Question: I have a package for an executable jar.I want to externalise the db properties so I use a reference to a properties file from my appContext.xml.
I have enabled TRACE level logging and I see that I don't get any errors against this line
'''
<context:property-placeholder location="classpath*:db.properties" ignore-unresolvable="true"/>
'''
However,further down when I try to access the properties configured in the file in my dataSource bean like
'''
<bean id="dataSource"
class="org.springframework.jdbc.datasource.DriverManagerDataSource">
<property name="driverClassName" value="${db.driverClassName}"/>
<property name="url" value="${db.url}" />
<property name="username" value="${db.username}" />
<property name="password" value="${db.password}" />
</bean>
'''
I get the following error.
'''
Caused by: org.springframework.beans.PropertyBatchUpdateException; nested PropertyAccessExceptions (1) are:
PropertyAccessException 1: org.springframework.beans.MethodInvocationException: Property 'driverClassName' threw exception; nested exception is java.lang.IllegalStateException: Could not load JDBC driver class [${db.driverClassName}]
'''
I have done the following to confirm that the file is being located correctly on the classpath
1. I deliberately changed the property file name and I could see that I induced a FileNotFound Exception.
2. I have verified the classpath contains a reference to this external property file.
I'm not sure what I could be missing.Is there anything wrong in the way I refer to the property file or how I refer to the individual properties in my datasource bean ?
I might as well add that I'm using Spring annotation for most beans and use the appcontext for declaration of datasource/transaction manager etc only.
Please help,as I have now spent considerable time on this seemingly trivial piece and seemed to have hit a dead end.
'''
<?xml version="1.0" encoding="UTF-8" standalone="no"?>
<beans xmlns="http://www.springframework.org/schema/beans"
xmlns:context="http://www.springframework.org/schema/context"
xmlns:mvc="http://www.springframework.org/schema/mvc"
xmlns:p="http://www.springframework.org/schema/p"
xmlns:xsi="http://www.w3.org/2001/XMLSchema-instance"
xmlns:tx="http://www.springframework.org/schema/tx"
xmlns:aop="http://www.springframework.org/schema/aop"
xsi:schemaLocation="http://www.springframework.org/schema/beans
http://www.springframework.org/schema/beans/spring-beans-3.0.xsd
http://www.springframework.org/schema/context
http://www.springframework.org/schema/context/spring-context-3.0.xsd
http://www.springframework.org/schema/tx
http://www.springframework.org/schema/tx/spring-tx-3.0.xsd
http://www.springframework.org/schema/aop
http://www.springframework.org/schema/aop/spring-aop-3.0.xsd">
<!-- Auto scan the components -->
<context:component-scan base-package="patternengine" />
<context:annotation-config />
<tx:annotation-driven proxy-target-class="false"/>
<aop:aspectj-autoproxy proxy-target-class="false"/>
<context:property-placeholder location="classpath*:db.properties" ignore-unresolvable="true"/>
<bean id="dataSource"
class="org.springframework.jdbc.datasource.DriverManagerDataSource">
<property name="driverClassName" value="${db.driverClassName}"/>
<property name="url" value="${db.url}" />
<property name="username" value="${db.username}" />
<property name="password" value="${db.password}" />
</bean>
<bean id="serviceArgs" class="com.splunk.ServiceArgs">
<property name="username" value="dashboardad" />
<property name="password" value="splunkuat" />
<property name="host" value="silrse.com" />
<property name="port" value="8089" />
</bean>
<bean id="sessionFactory"
class="org.springframework.orm.hibernate4.LocalSessionFactoryBean">
<property name="dataSource">
<ref bean="dataSource"/>
</property>
<property name="hibernateProperties">
<props>
<prop key="hibernate.dialect">org.hibernate.dialect.Oracle10gDialect</prop>
<prop key="hibernate.show_sql">true</prop>
</props>
</property>
<property name="annotatedClasses">
<list>
<value>patternengine.entity.SplunkResult</value>
<value>patternengine.entity.MinuteGroupedSplunkResult</value>
<value>patternengine.entity.ApplicationComponent</value>
<value>patternengine.entity.ApplicationHostSourceDetail</value>
<value>patternengine.entity.ConfiguredApplication</value>
<value>patternengine.entity.ConfiguredException</value>
<value>patternengine.entity.IWatchTransaction</value>
<value>patternengine.entity.MinuteGroupedIWatchTransaction</value>
<value>patternengine.entity.AppMap</value>
</list>
</property>
</bean>
<bean id="transactionManager"
class="org.springframework.orm.hibernate4.HibernateTransactionManager">
<property name="sessionFactory" ref="sessionFactory"></property>
</bean>
</beans>
'''
'''
db.driverClassName=oracle.jdbc.driver.OracleDriver
db.url=jdbc:oracle:thin:@hdvash:1521:ECDDDDA01
db.username=rmt_perf_db
db.password=qwerty123
'''

'''
JAVA_HOME=/home/a_cfp_asp/tomcat/tc7/7.0.39/java
echo 'JAVA_HOME IS ' $JAVA_HOME
PATH=$PATH:$java_home/bin
#BASE_DIR='../'
BASE_DIR='/home/a_cfp_asp/pattern_engine_2b/jobs/dataprocessor/'
CONFIG_ROOT=$BASE_DIR'config'
LIB_ROOT=$BASE_DIR'lib'
jar_path=$LIB_ROOT/antlr-2.7.7.jar:$LIB_ROOT/aopalliance-1.0.jar:$LIB_ROOT/asm-3.1.jar:$LIB_ROOT/aspectjrt-1.6.11.jar:$LIB_ROOT/aspectjweaver-1.6.11.jar:$LIB_ROOT/avalon-framework-4.1.3.jar:$LIB_ROOT/cglib-2.2.jar:$LIB_ROOT/commons-lang3-3.0.jar:$LIB_ROOT/commons-logging-1.1.jar:$LIB_ROOT/dom4j-1.6.1.jar:$LIB_ROOT/hibernate-commons-annotations-4.0.1.Final.jar:$LIB_ROOT/hibernate-core-4.2.3.Final.jar:$LIB_ROOT/hibernate-entitymanager-3.6.8.Final.jar:$LIB_ROOT/hibernate-envers-4.2.3.Final.jar:$LIB_ROOT/hibernate-jpa-2.0-api-1.0.1.Final.jar:$LIB_ROOT/javassist-3.12.0.GA.jar:$LIB_ROOT/javassist-3.15.0-GA.jar:$LIB_ROOT/jboss-logging-3.1.0.GA.jar:$LIB_ROOT/jboss-transaction-api_1.1_spec-1.0.1.Final.jar:$LIB_ROOT/log4j-1.2.14.jar:$LIB_ROOT/logkit-1.0.1.jar:$LIB_ROOT/oracle-11.1.0.6.jar:$LIB_ROOT/pe-common-1.0.jar:$LIB_ROOT/pe-dataprocessor.jar:$LIB_ROOT/slf4j-api-1.6.1.jar:$LIB_ROOT/splunk-1.1.0.jar:$LIB_ROOT/spring-aop-3.1.1.RELEASE.jar:$LIB_ROOT/spring-asm-3.1.1.RELEASE.jar:$LIB_ROOT/spring-beans-3.1.1.RELEASE.jar:$LIB_ROOT/spring-context-3.1.1.RELEASE.jar:$LIB_ROOT/spring-context-support-3.1.1.RELEASE.jar:$LIB_ROOT/spring-core-3.1.1.RELEASE.jar:$LIB_ROOT/spring-expression-3.1.1.RELEASE.jar:$LIB_ROOT/spring-jdbc-3.1.1.RELEASE.jar:$LIB_ROOT/spring-orm-3.1.1.RELEASE.jar:$LIB_ROOT/spring-tx-3.1.1.RELEASE.jar
config_path=$CONFIG_ROOT/db.properties
MYCLASSPATH=.:$config_path:$jar_path
java -cp$MYCLASSPATH com.patternengine.service.impl.DataProcessorService "Dashboard Application" 30
'''
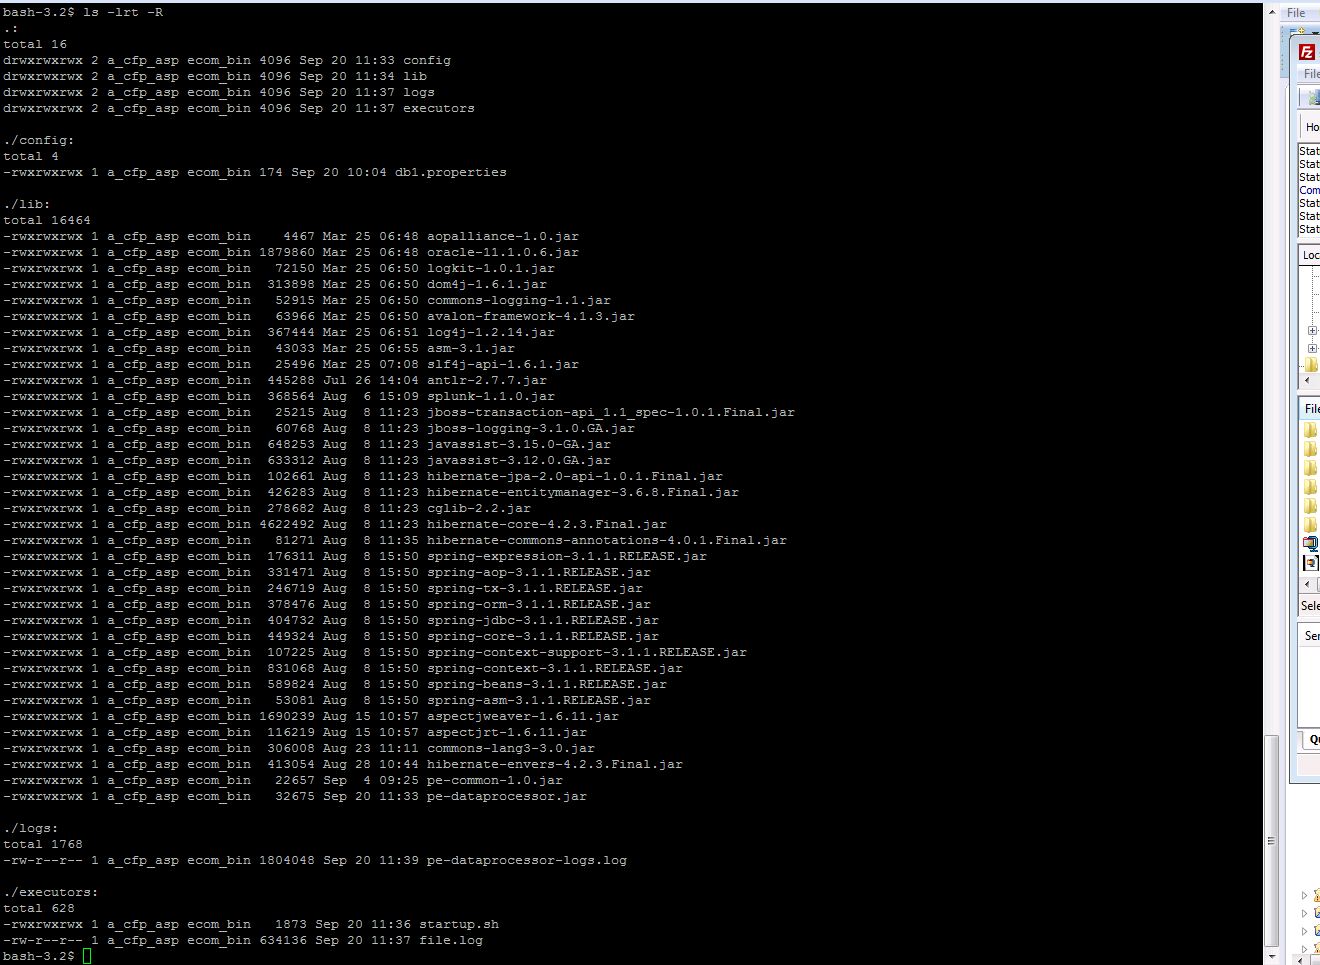
Answer: I'm almost certain that your properties file is not on the classpath as you're intending.
'''
<context:property-placeholder location="classpath*:db.properties" ignore-unresolvable="true"/>
'''
Note that if you remove the 'ignore-unresolvable', Spring will fail with
'''
Invalid bean definition with name 'dataSource' defined in class path resource [<yourfile>.xml]: Could not resolve placeholder 'db.driverClassName' in string value "${db.driverClassName}"
'''
If it could not resolve, two things might have happened: your file didn't contain the property or your file wasn't found. The former is much more likely with the details you've given us.
Based on your configuration, the 'db.properties' file is in the folder 'config' relative to the classpath root. You need to access it with 'config/db.properties'. Also, this might be relevant: <URL>